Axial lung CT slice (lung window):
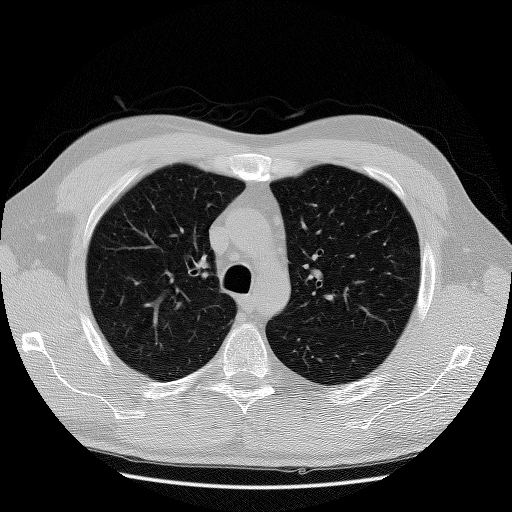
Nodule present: no